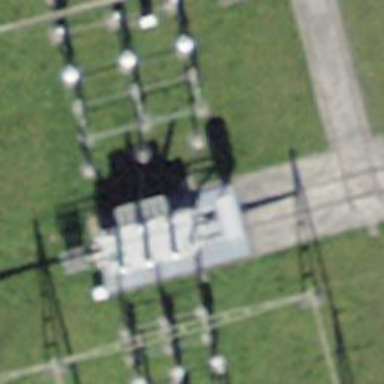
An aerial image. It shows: Transformer.